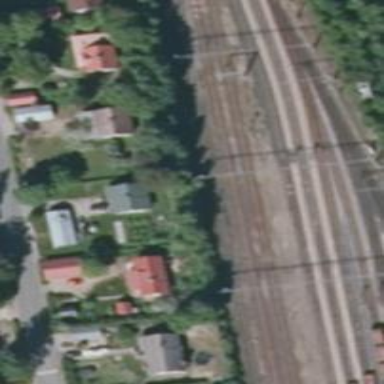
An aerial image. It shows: Railway with continuous electrified contact lines.